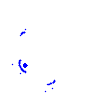
Particle: pion